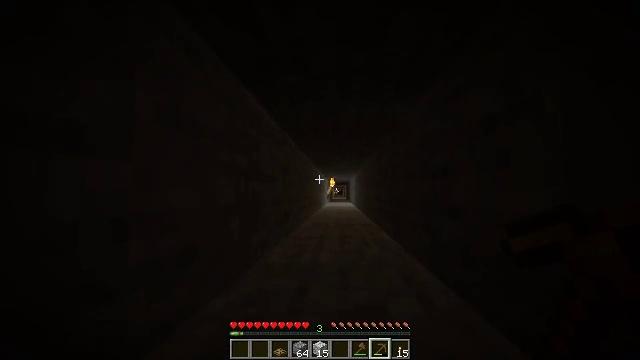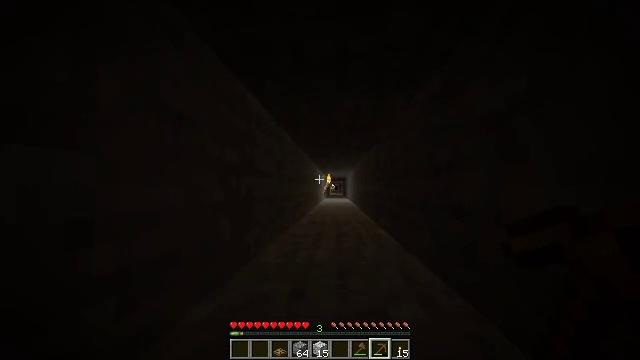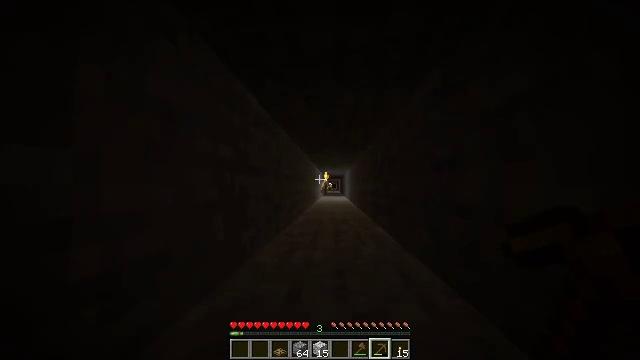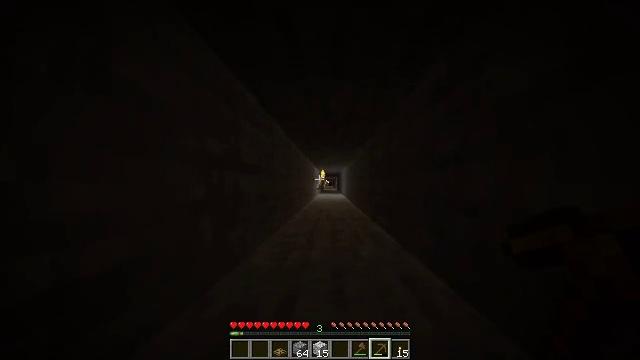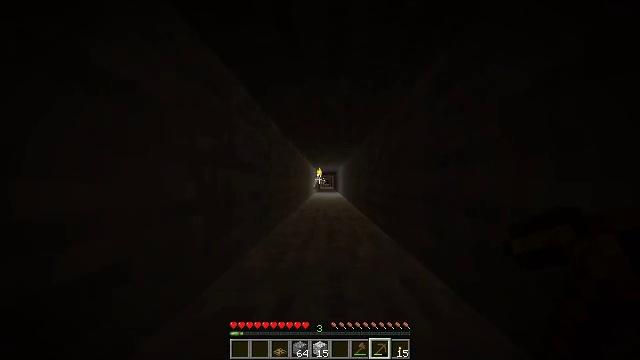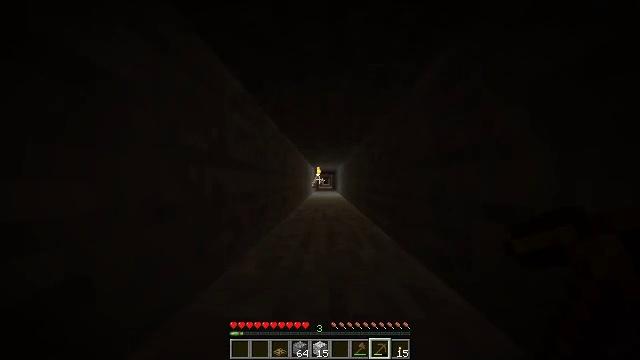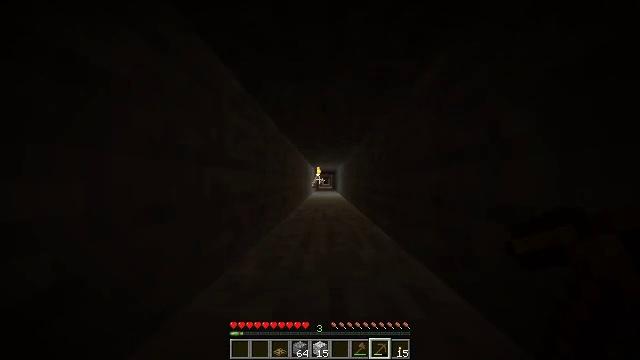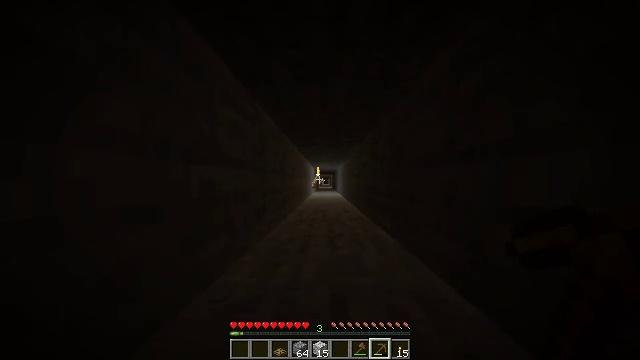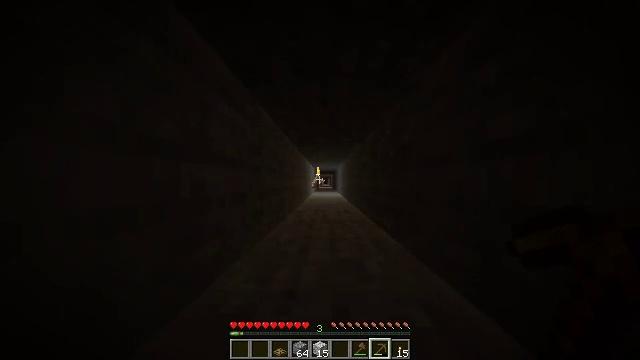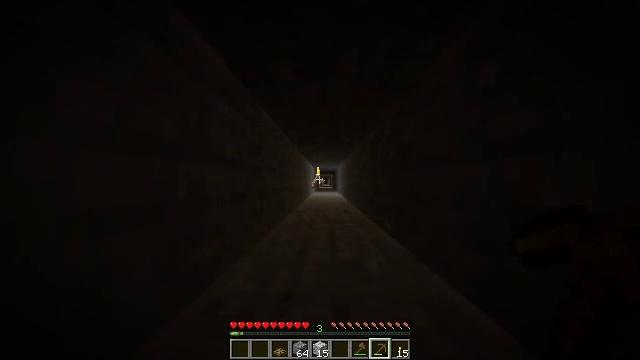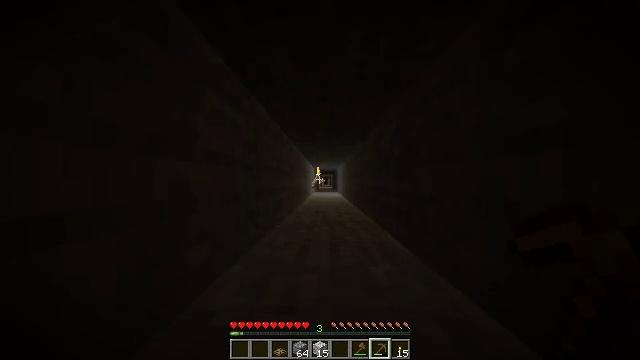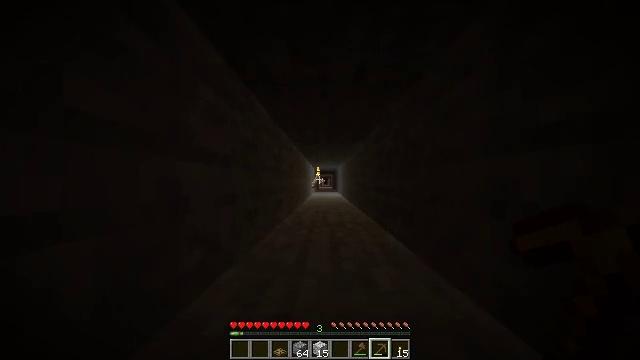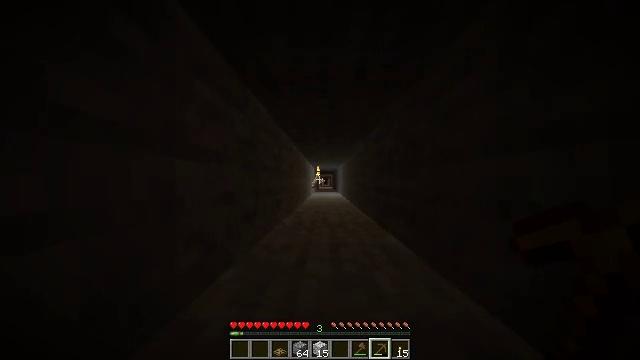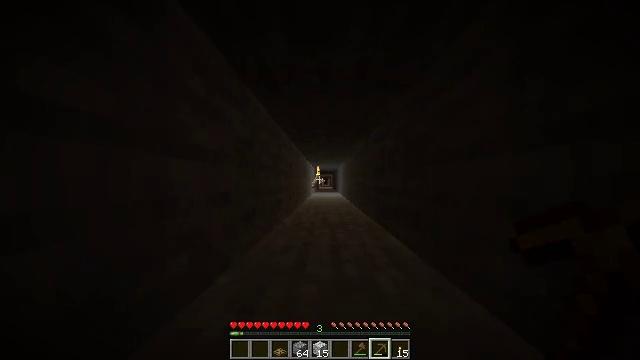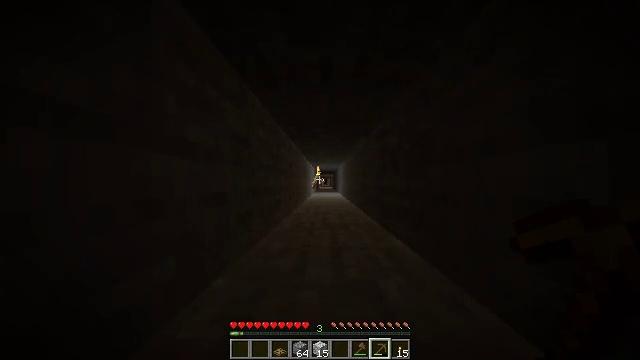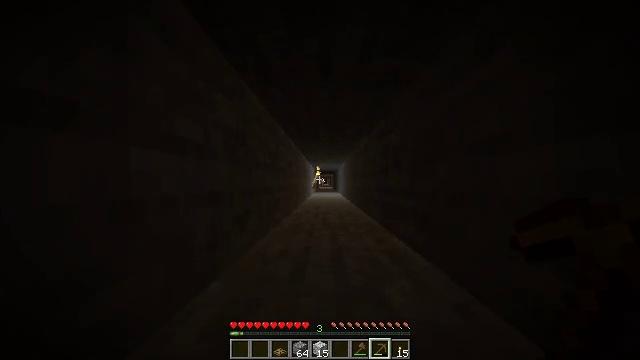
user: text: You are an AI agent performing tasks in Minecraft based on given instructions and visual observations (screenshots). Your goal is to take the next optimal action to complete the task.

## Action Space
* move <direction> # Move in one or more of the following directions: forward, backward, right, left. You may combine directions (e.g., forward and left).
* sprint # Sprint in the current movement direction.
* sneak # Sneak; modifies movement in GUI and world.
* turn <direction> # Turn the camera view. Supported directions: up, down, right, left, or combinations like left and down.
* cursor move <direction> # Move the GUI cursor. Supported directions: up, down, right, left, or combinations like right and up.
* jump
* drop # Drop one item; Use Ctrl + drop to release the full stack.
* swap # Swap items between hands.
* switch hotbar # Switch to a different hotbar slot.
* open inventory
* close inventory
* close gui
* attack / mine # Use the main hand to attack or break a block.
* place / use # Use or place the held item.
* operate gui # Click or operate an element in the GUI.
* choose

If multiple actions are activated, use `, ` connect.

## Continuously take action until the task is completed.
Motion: motion action
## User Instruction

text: Left click to collect the wall torch.
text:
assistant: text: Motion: move forward
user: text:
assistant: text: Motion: move forward
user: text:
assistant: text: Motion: move forward
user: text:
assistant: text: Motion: move forward
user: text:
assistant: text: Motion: move forward
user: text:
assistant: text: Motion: move forward
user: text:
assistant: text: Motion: move forward
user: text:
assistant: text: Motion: move forward
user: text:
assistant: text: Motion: move forward
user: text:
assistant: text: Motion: move forward
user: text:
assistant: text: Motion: move forward
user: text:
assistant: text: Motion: move forward
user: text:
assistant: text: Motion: move forward
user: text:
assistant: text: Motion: move forward
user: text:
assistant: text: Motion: move forward
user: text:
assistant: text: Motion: move forward
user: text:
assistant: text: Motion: move forward
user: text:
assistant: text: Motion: move forward
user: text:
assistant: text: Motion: move forward
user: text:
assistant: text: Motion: move forward
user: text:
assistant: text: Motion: move forward
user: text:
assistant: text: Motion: move forward
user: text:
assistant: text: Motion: move forward
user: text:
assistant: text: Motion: move forward
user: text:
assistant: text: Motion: move forward
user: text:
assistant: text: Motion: move forward
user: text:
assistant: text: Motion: move forward
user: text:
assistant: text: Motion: move forward
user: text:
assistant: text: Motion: move forward
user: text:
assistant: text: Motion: move forward